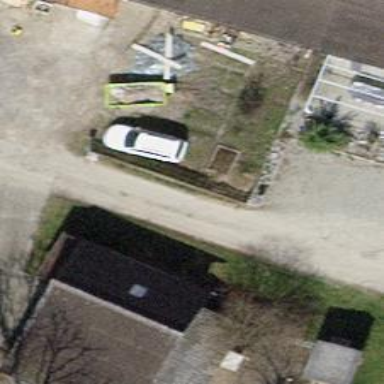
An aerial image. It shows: Shed building.